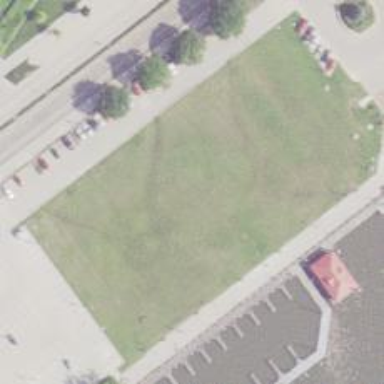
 providing recreational area for the public downtown."